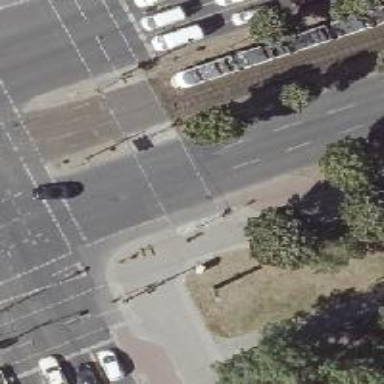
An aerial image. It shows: Traffic island located on footway.